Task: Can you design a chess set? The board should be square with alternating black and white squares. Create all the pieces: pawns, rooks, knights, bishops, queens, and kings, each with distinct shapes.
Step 3891:
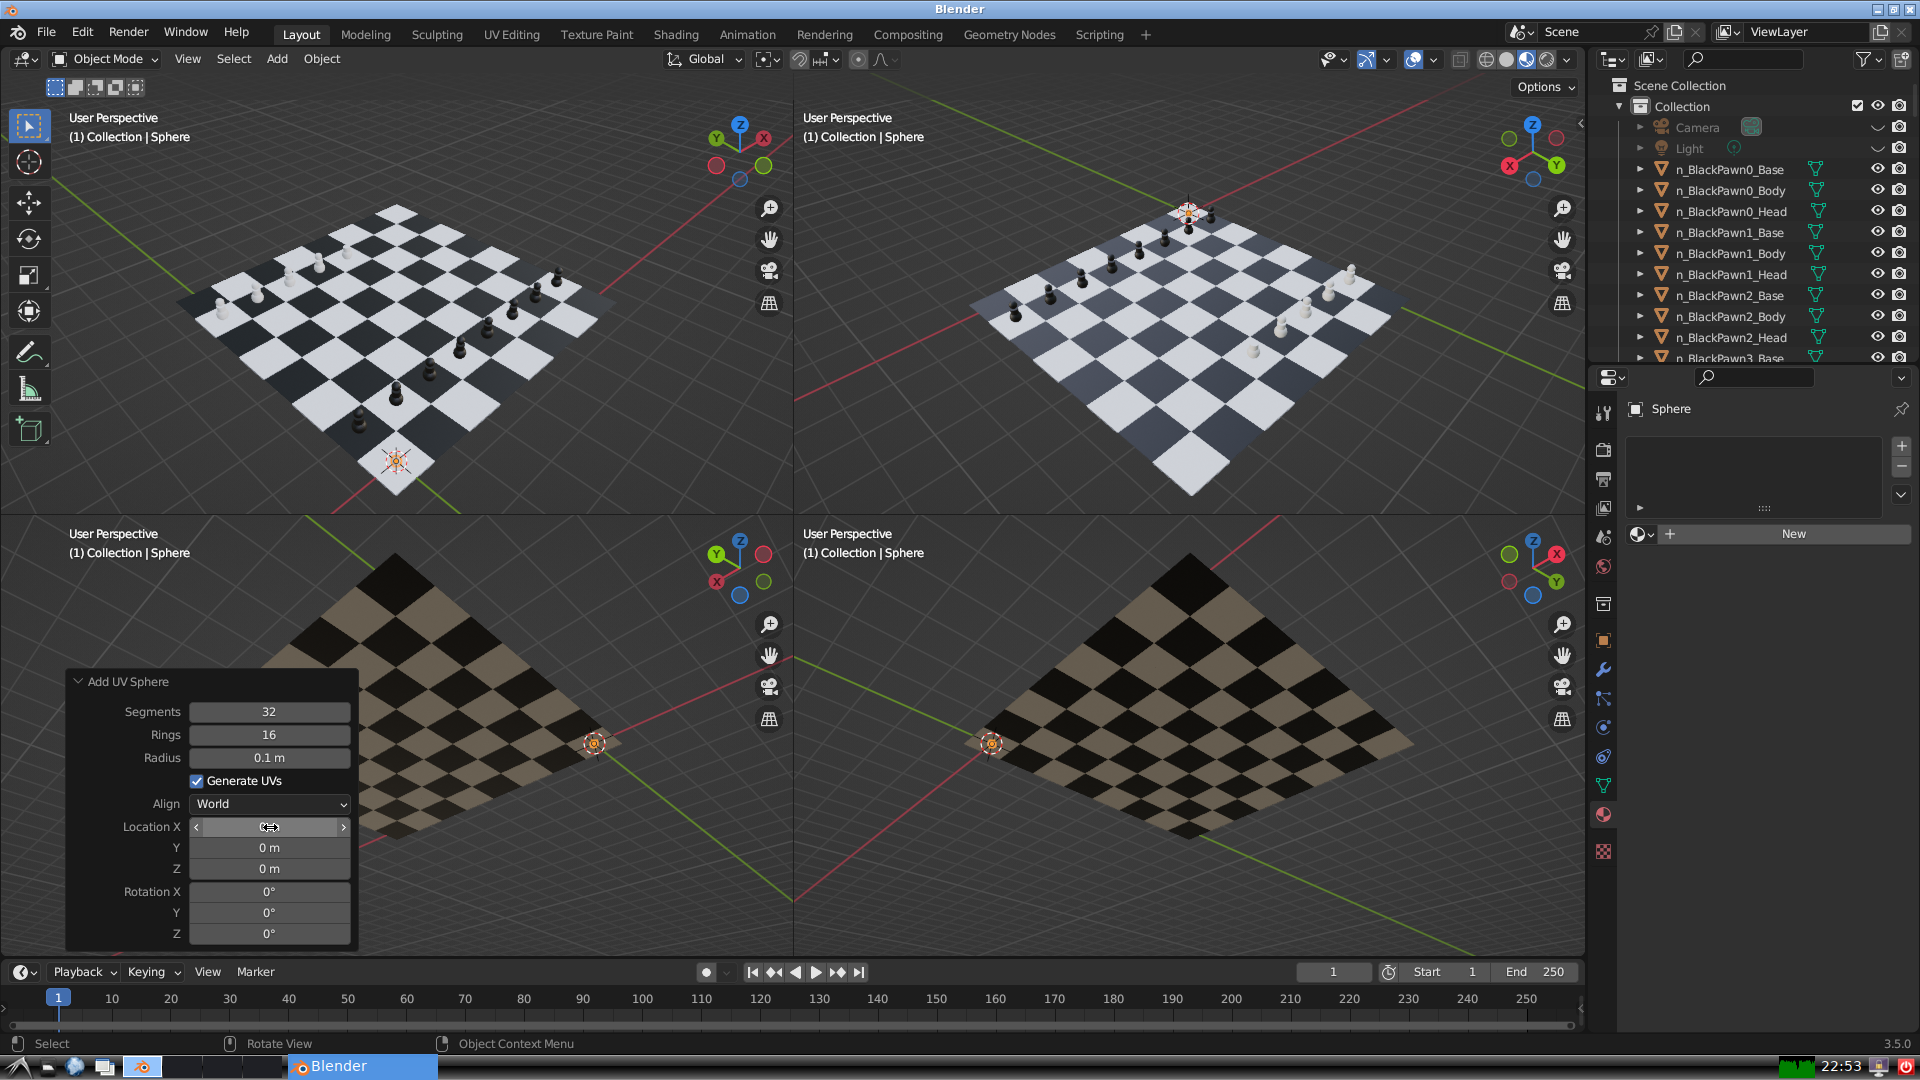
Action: click: no